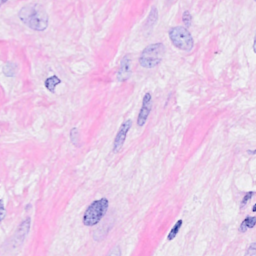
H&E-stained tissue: Breast